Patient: sex F, age 34
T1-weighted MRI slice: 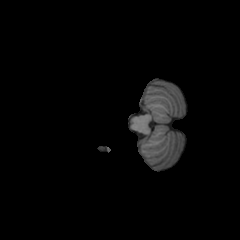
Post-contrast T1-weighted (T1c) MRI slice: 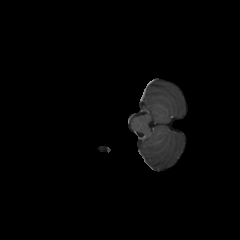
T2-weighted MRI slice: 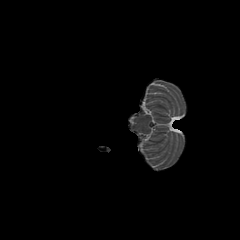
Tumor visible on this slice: no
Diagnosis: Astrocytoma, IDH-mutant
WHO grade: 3